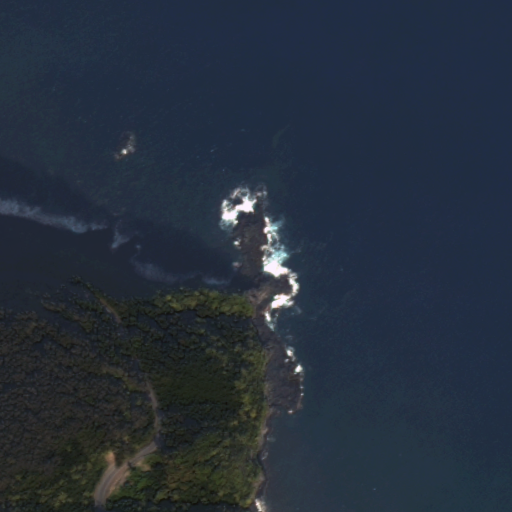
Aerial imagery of cape in Hawaii named Kāpapa containing only unknown